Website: walmart
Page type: billing-address
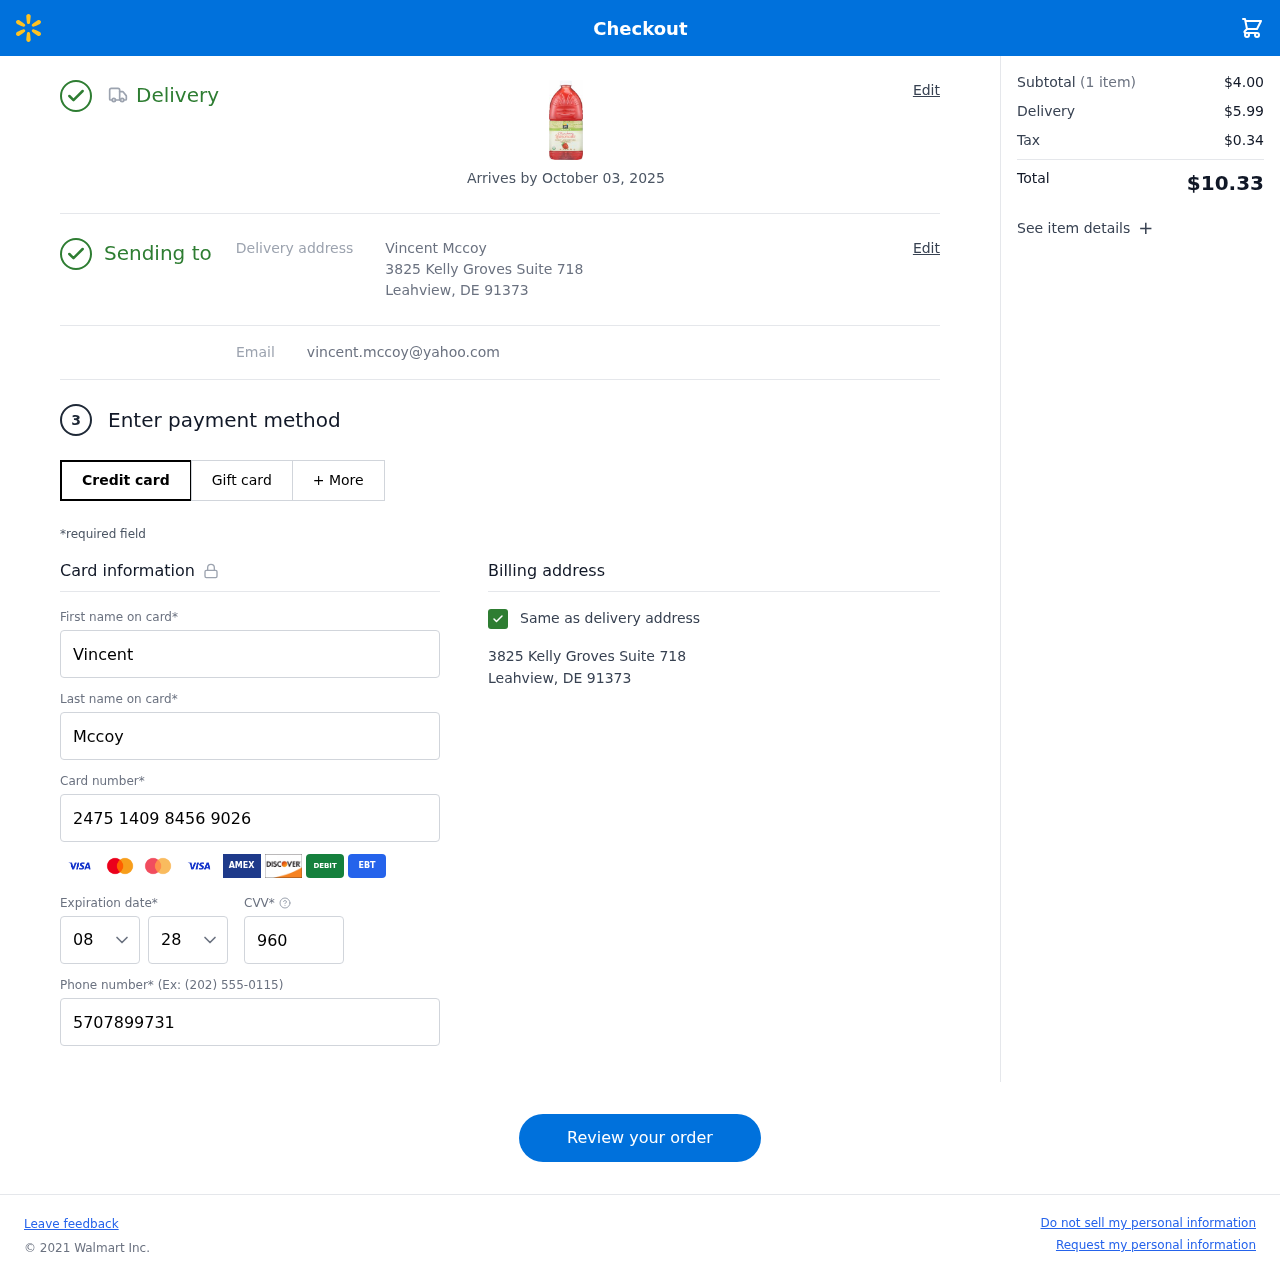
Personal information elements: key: PII_CARD_CVV
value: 960
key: PII_CARD_EXPIRY_MONTH
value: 08
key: PII_CARD_EXPIRY_YEAR
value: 28
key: PII_CARD_NUMBER
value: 2475 1409 8456 9026
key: PII_EMAIL
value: vincent.mccoy@yahoo.com
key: PII_FIRSTNAME
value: Vincent
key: PII_FULLNAME
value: Vincent Mccoy
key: PII_LASTNAME
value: Mccoy
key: PII_PHONE
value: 5707899731
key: PII_STREET
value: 3825 Kelly Groves Suite 718
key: PII_CITY_STATE_ZIP
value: Leahview, DE 91373
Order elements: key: ORDER_DELIVERY_DATE
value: Arrives by October 03, 2025
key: ORDER_NUM_ITEMS
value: (1 item)
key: ORDER_SUBTOTAL
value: $4.00
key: ORDER_SHIPPING_COST
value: $5.99
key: ORDER_TAX
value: $0.34
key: ORDER_TOTAL
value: $10.33